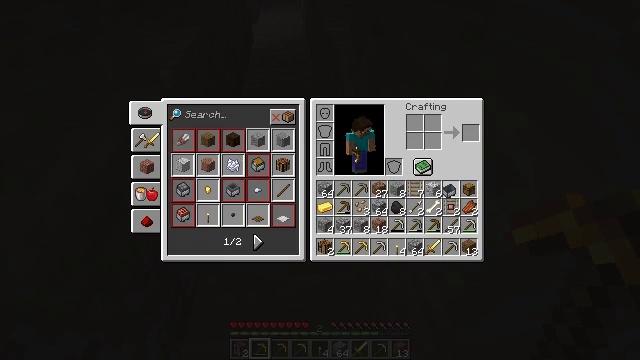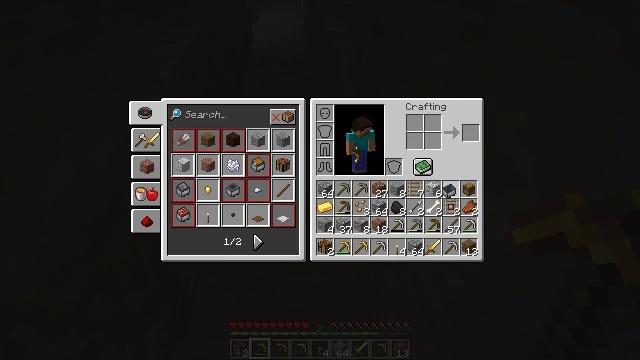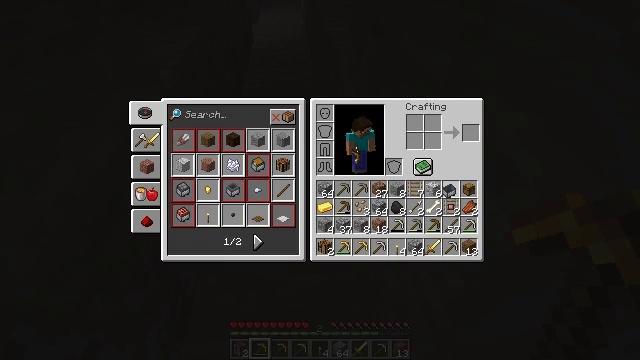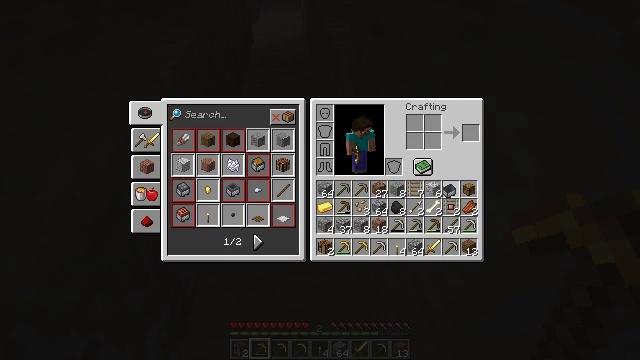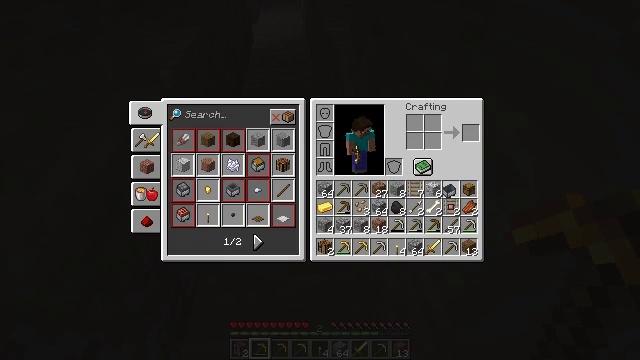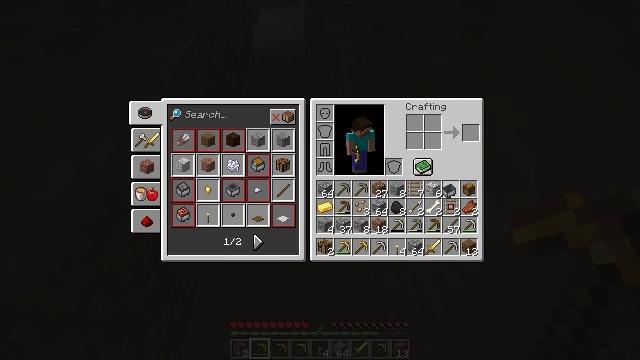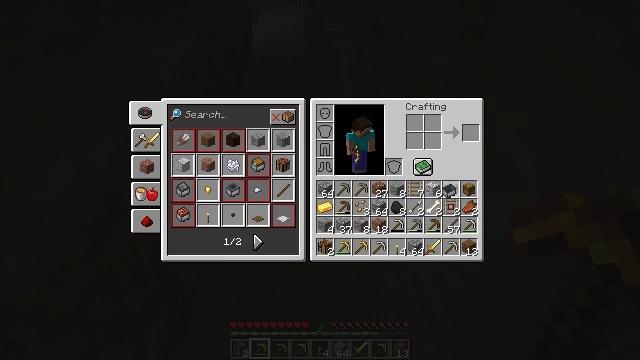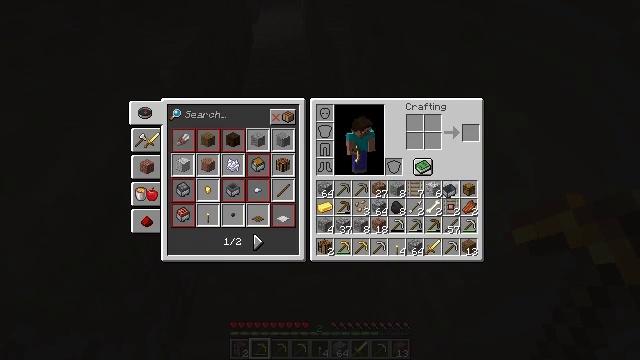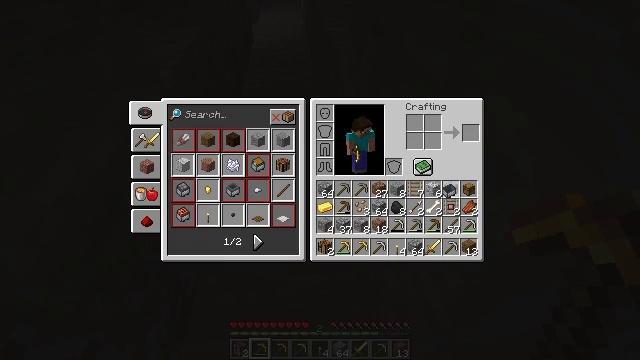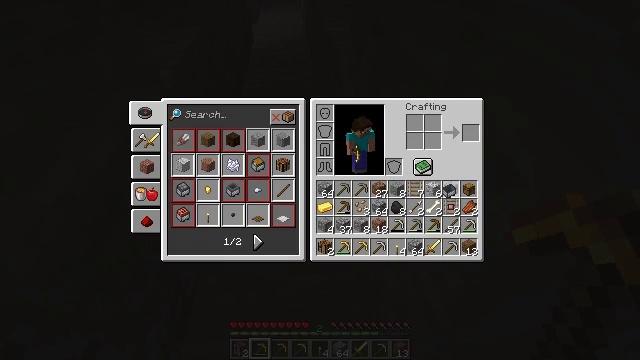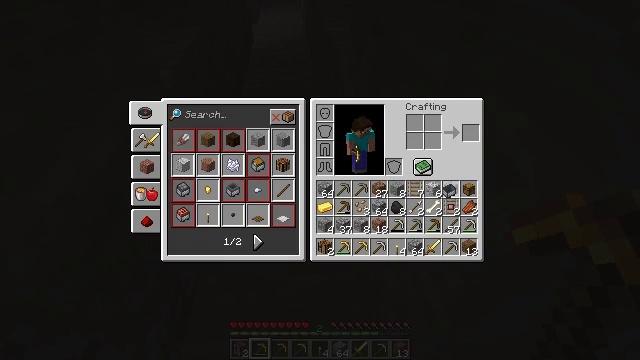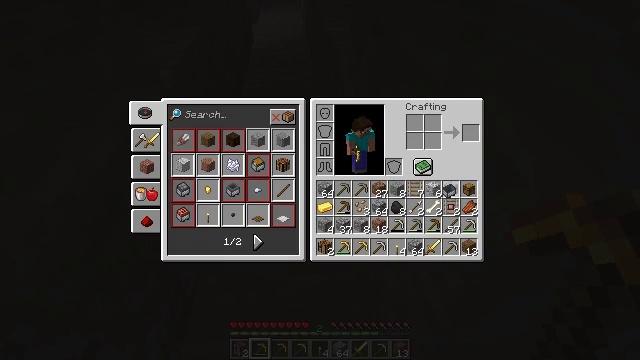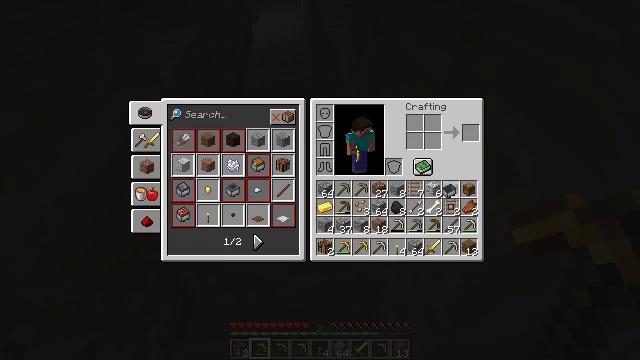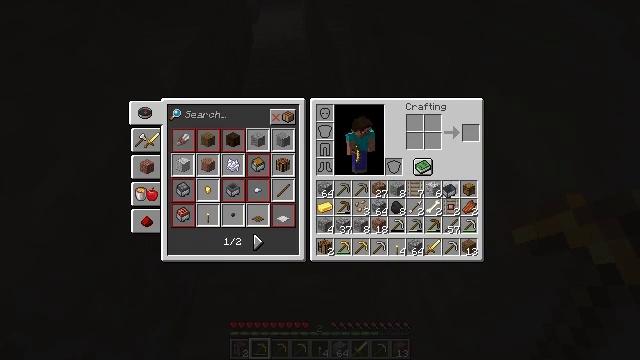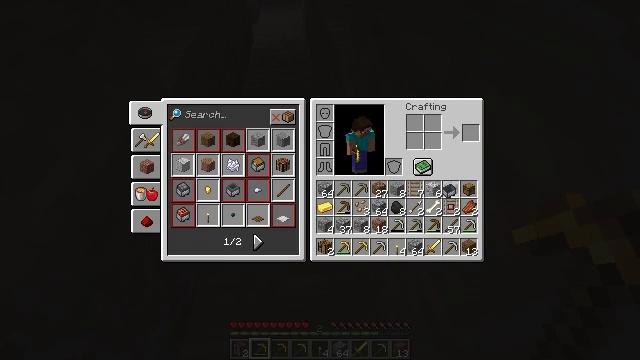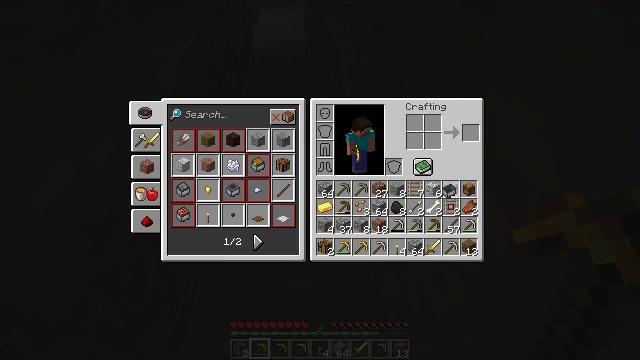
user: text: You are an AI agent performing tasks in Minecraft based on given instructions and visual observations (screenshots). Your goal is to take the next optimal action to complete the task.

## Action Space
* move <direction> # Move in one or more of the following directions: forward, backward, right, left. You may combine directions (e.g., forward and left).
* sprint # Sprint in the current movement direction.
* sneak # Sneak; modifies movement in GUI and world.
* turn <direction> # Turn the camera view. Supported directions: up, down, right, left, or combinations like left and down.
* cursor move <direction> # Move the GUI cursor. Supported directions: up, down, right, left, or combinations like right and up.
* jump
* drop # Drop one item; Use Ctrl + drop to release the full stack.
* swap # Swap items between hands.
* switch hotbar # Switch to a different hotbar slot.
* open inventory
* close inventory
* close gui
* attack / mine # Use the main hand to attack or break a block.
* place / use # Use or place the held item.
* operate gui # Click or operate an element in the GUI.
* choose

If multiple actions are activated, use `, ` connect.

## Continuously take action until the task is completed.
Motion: motion action
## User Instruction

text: Remove rotten flesh from the inventory.
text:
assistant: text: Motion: operate gui
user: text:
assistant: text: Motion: operate gui
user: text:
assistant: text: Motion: operate gui
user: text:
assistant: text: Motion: operate gui
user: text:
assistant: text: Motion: no_op
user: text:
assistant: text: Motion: no_op
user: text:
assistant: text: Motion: no_op
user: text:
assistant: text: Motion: no_op
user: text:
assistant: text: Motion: no_op
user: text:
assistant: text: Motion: no_op
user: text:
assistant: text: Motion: no_op
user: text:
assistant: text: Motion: no_op
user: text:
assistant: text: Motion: no_op
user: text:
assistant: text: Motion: no_op
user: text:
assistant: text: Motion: no_op
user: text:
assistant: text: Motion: no_op
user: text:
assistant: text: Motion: no_op
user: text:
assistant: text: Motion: no_op
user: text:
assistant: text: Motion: no_op
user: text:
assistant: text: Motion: no_op
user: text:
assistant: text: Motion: no_op
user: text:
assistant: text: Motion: no_op
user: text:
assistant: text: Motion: no_op
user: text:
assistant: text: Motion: no_op
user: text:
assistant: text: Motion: no_op
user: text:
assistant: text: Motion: no_op
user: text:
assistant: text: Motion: no_op
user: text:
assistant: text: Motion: no_op
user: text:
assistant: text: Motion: no_op
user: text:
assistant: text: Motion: no_op